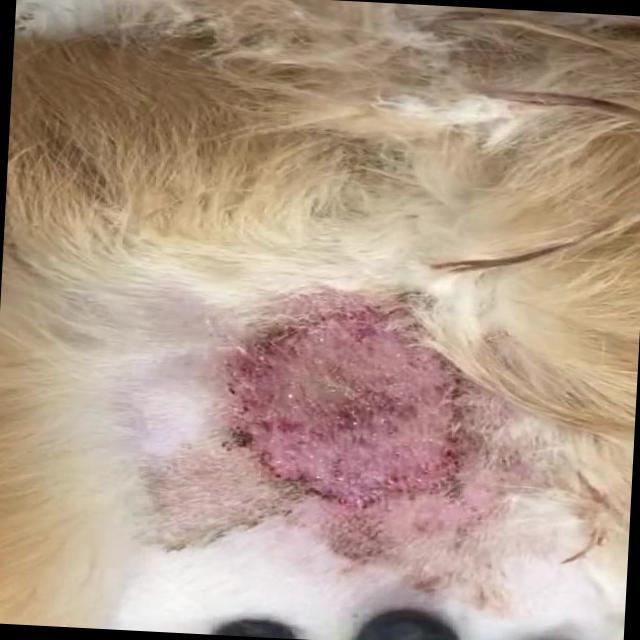
Canine dermatitis — inflammation of the skin presenting with erythema, pruritus, papules, and excoriation. May be allergic, contact, or atopic in origin.